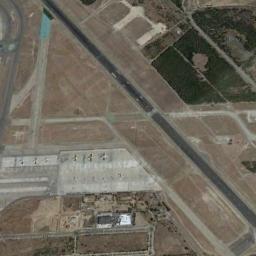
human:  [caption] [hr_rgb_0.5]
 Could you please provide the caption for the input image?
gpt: There are two crossing runways here .

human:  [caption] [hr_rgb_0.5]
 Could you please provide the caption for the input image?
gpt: A complex airport with many runways and buildings .

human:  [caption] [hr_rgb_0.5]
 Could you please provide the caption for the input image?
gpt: There are several planes on the tarmac with one runway .

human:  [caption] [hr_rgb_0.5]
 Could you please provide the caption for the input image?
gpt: An airport with some staggered runways in the vacant lot and some planes parked in lines on the airport .

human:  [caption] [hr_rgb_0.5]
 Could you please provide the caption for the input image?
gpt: The road is straight and long at the airport .